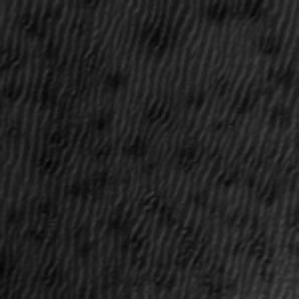
Label: frost